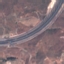
Land use / land cover: Highway